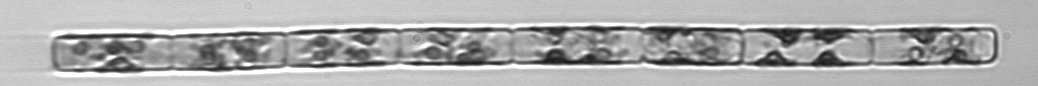
Label: Guinardia_delicatula